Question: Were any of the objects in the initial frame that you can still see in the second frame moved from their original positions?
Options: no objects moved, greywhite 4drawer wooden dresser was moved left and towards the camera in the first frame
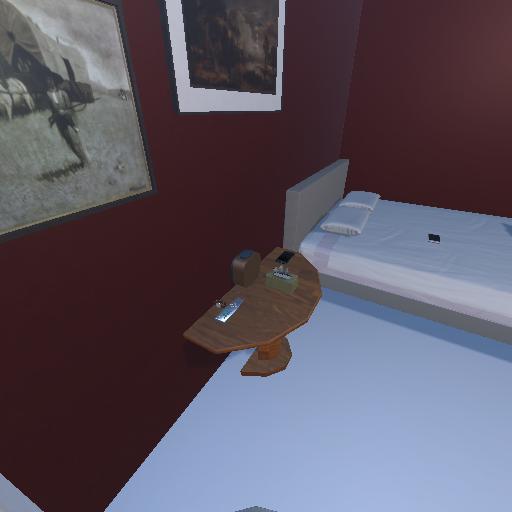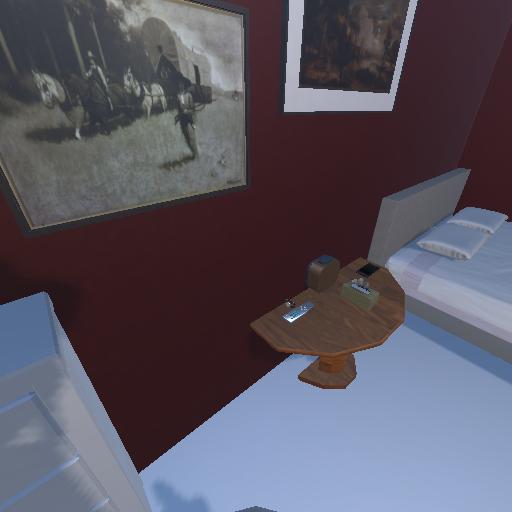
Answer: no objects moved